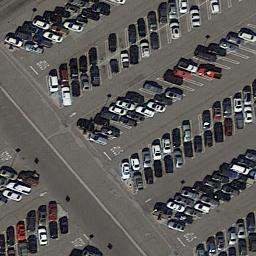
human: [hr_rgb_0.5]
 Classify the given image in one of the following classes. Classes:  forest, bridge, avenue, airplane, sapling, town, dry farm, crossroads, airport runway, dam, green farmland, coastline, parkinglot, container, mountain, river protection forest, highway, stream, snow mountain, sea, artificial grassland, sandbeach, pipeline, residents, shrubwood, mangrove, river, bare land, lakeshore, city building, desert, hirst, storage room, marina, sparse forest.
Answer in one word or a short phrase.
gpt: parkinglot